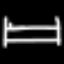
Label: bed